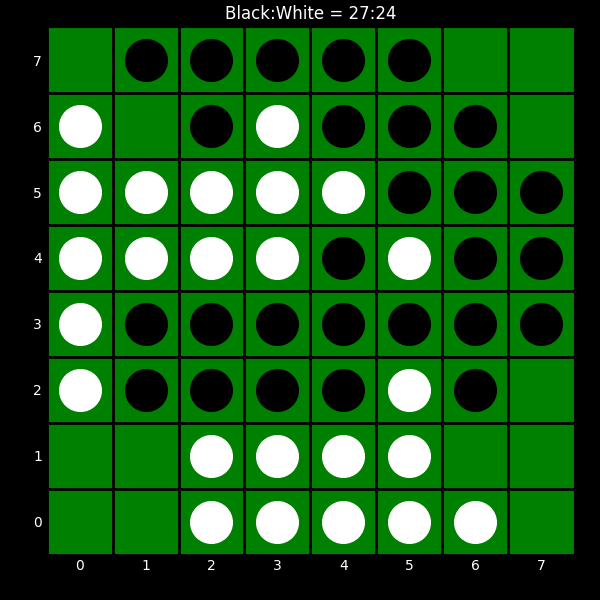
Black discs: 27
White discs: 24